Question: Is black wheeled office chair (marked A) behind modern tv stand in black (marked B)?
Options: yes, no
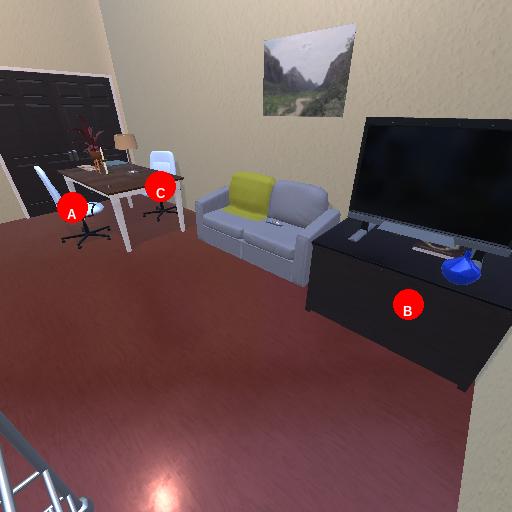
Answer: yes